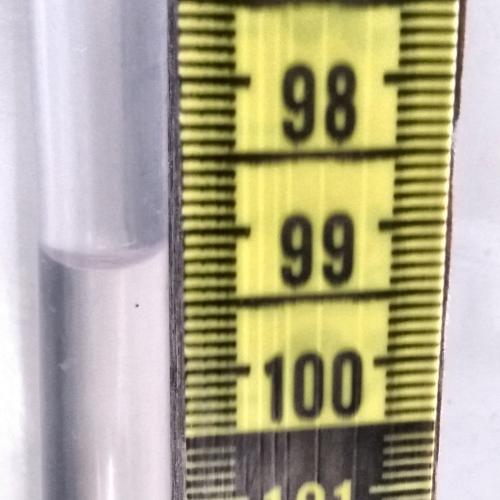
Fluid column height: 99.2 cm